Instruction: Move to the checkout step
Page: cart
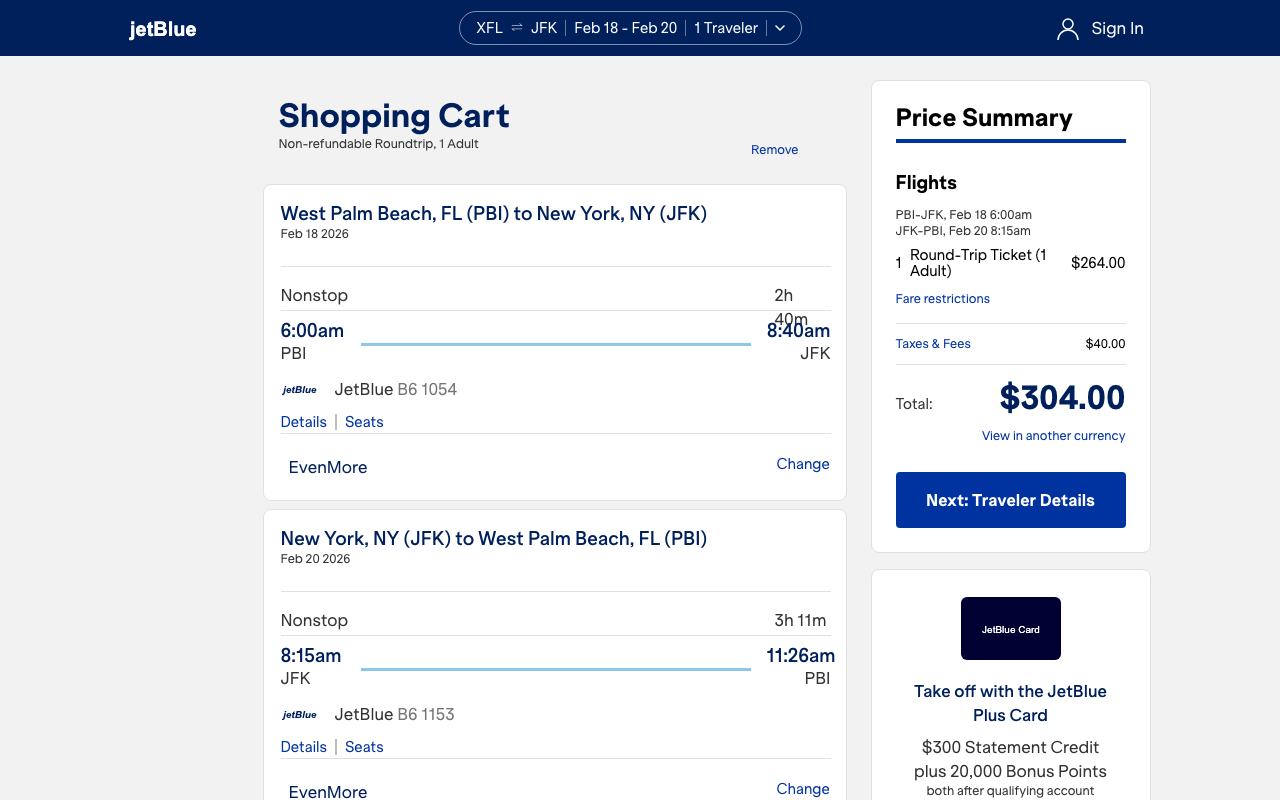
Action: click